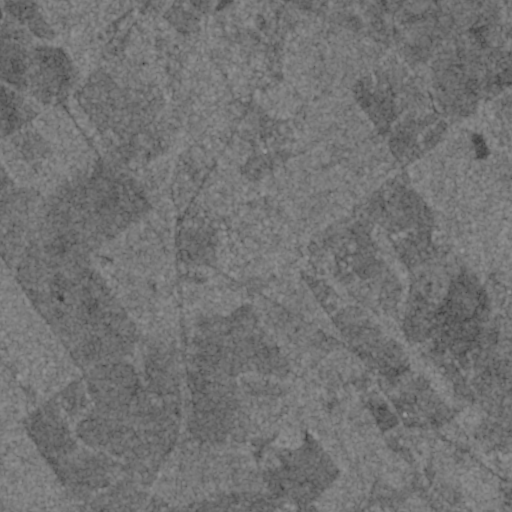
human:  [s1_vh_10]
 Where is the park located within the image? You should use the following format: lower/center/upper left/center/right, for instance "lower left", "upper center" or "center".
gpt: The park is located in the upper right of the image.
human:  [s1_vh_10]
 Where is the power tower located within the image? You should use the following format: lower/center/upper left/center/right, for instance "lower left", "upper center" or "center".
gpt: There is no power tower in the image.

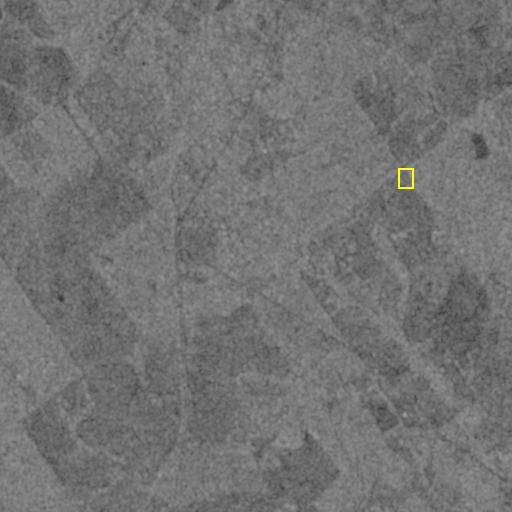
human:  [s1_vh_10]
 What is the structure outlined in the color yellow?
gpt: The structure outlined in yellow is a park.
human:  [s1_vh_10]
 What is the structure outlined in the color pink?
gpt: There is no pink outline.